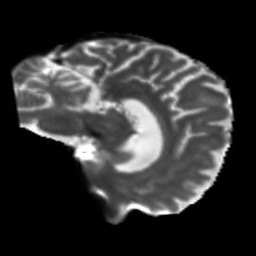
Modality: T2w
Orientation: sagittal
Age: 58
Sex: male
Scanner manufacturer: siemens
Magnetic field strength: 3 T
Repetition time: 5.25 s
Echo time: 0.08 s